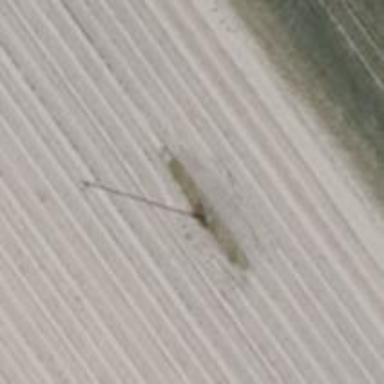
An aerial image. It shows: Power pole.